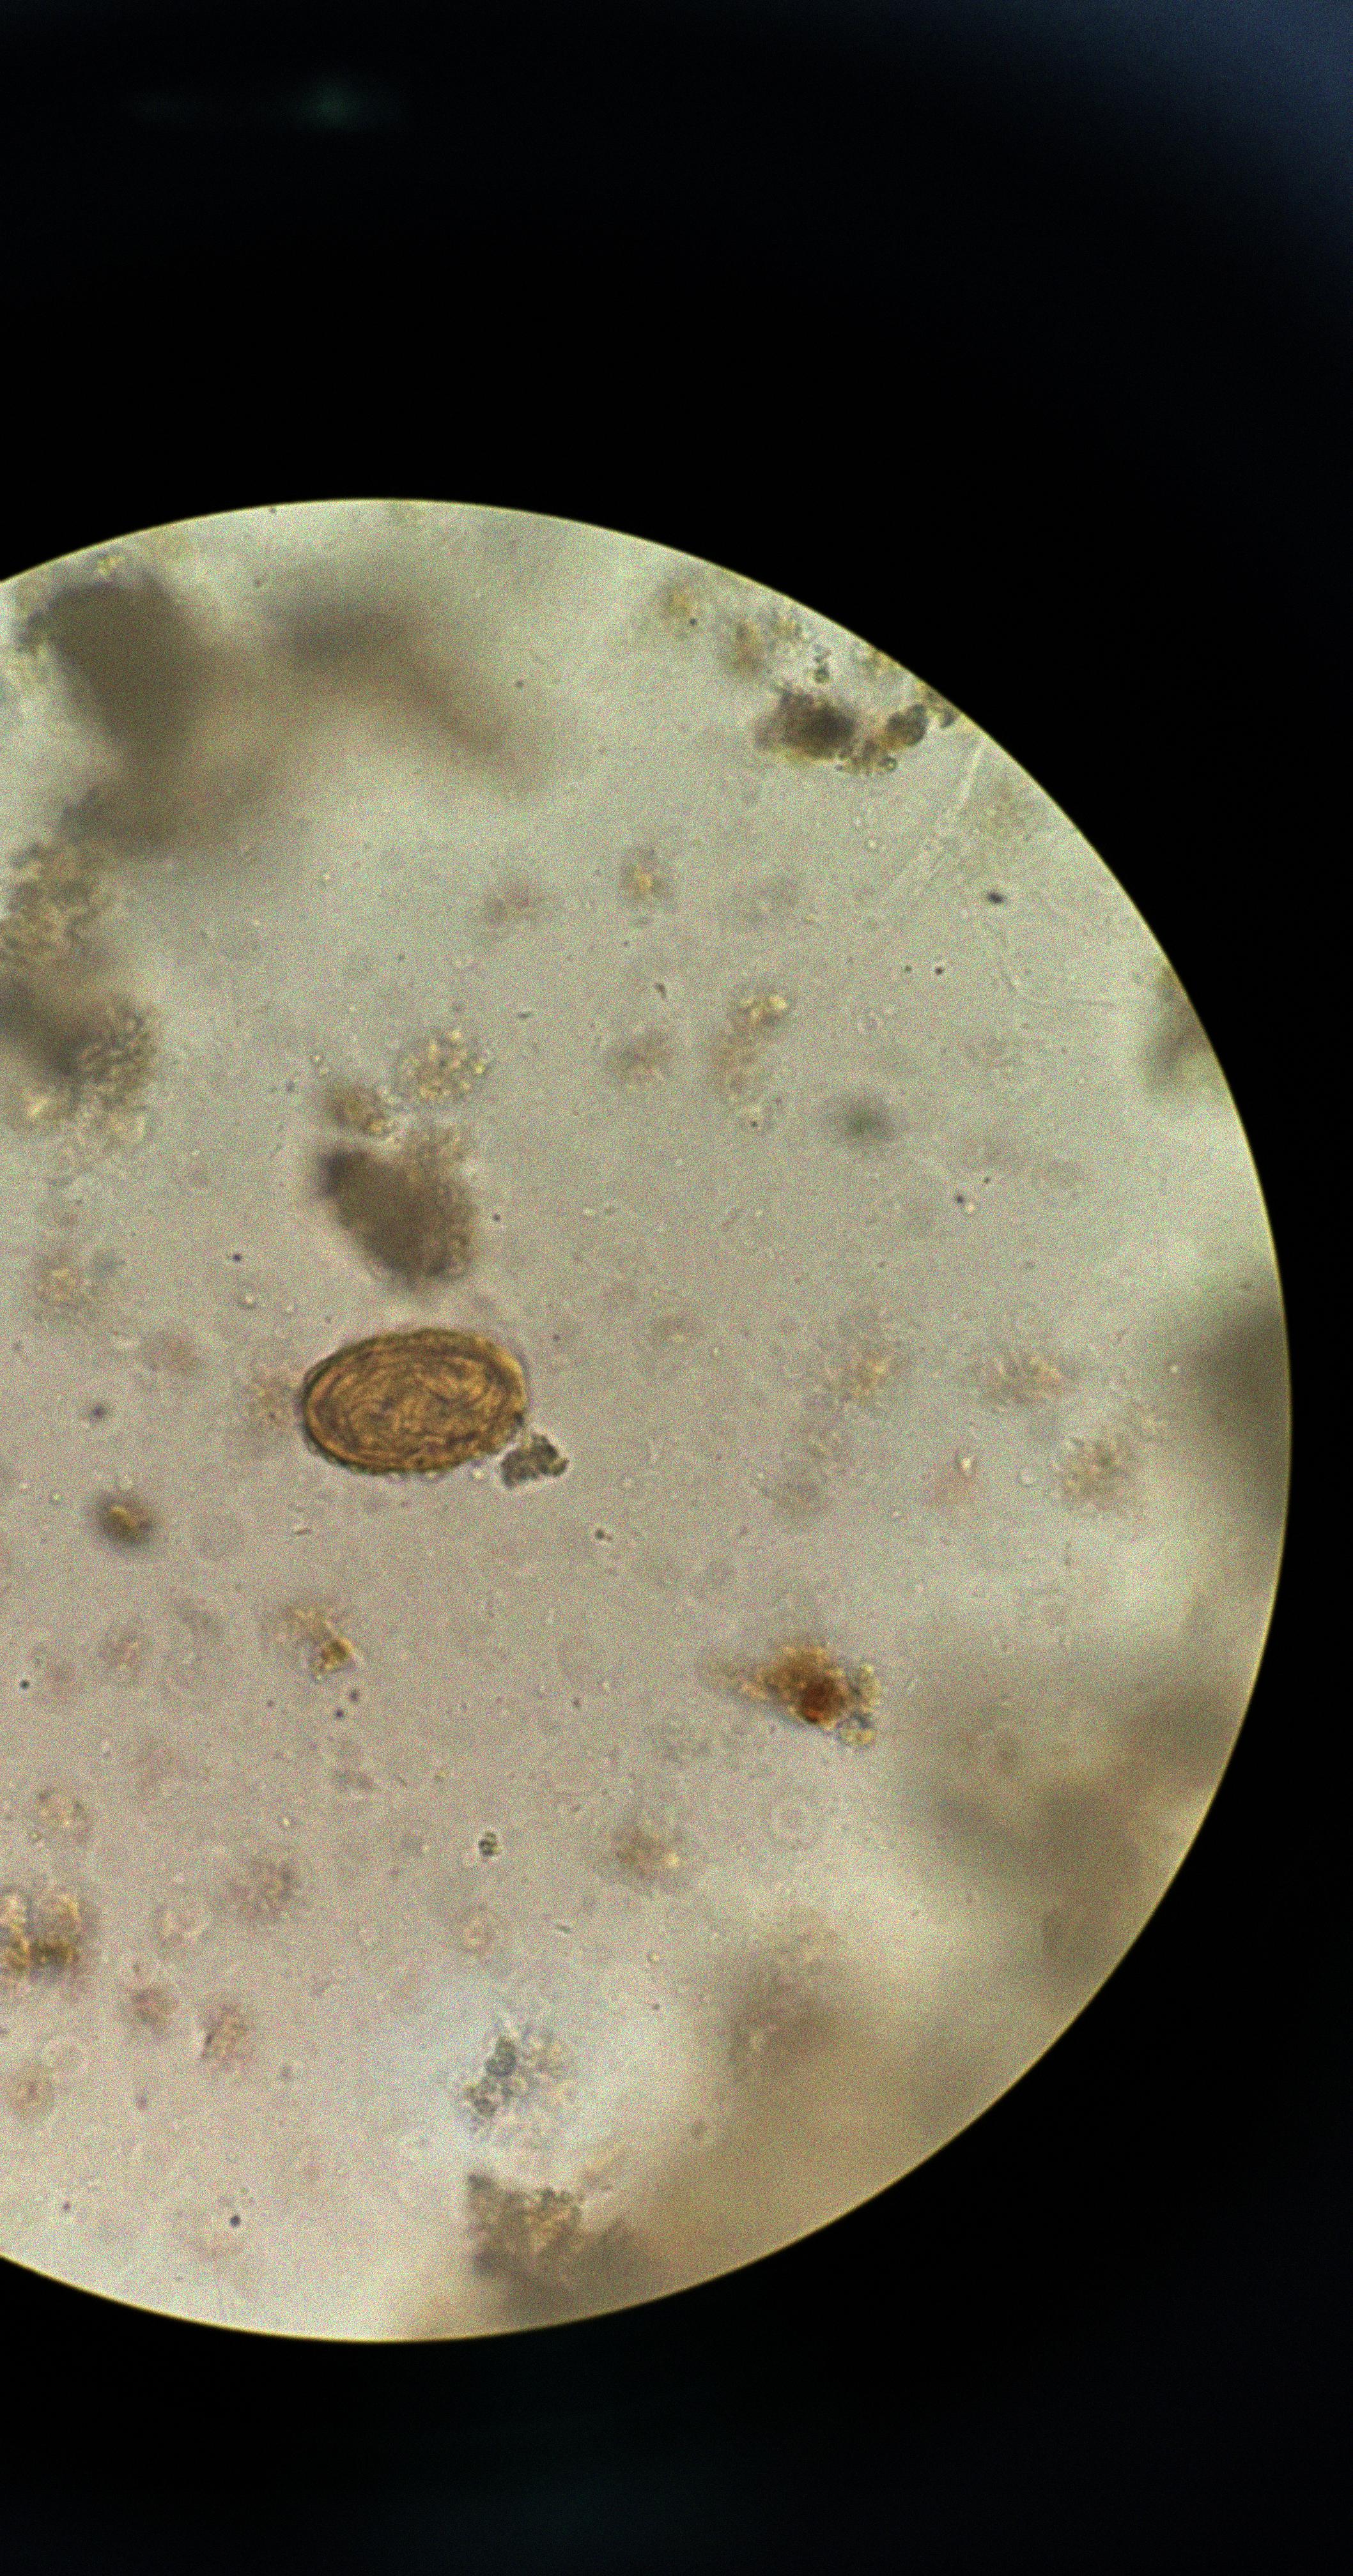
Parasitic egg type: Ascaris lumbricoides